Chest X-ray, PA view. Patient: 58 years old, sex F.
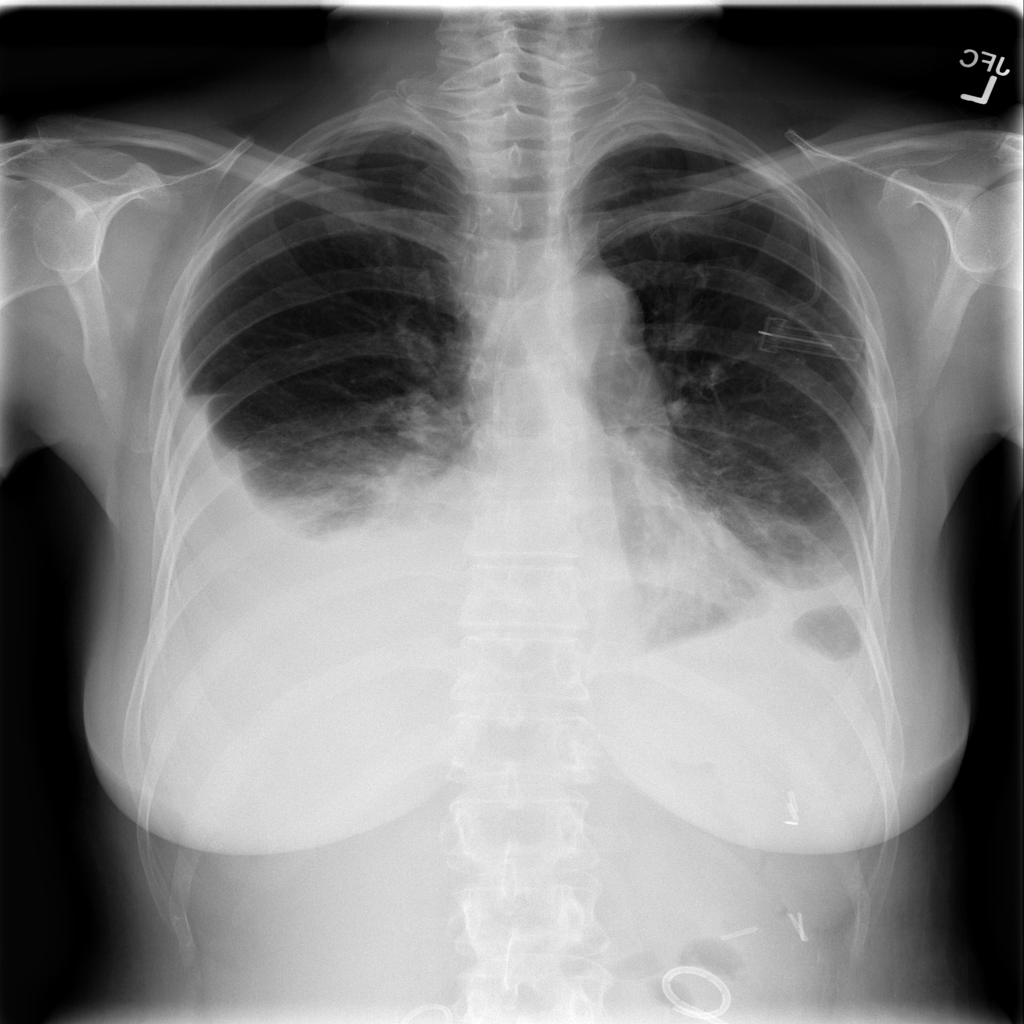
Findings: Effusion